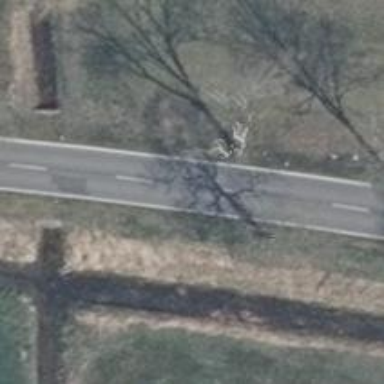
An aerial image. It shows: Secondary road with asphalt surface.